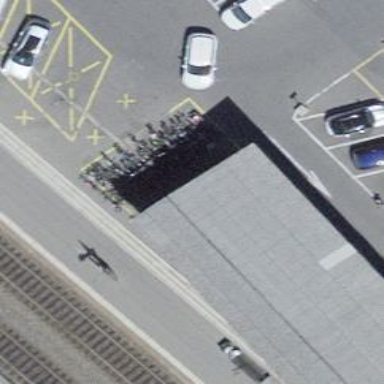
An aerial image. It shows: Bicycle parking facility.